Question: I tried to search about this effect in stackover flow, but I have no clue, what developers call this kind of hover effect also no idea to achieve it.

Is is possible to achieve this using CSS, if no can i have a solution using jQuery?
Thanks.
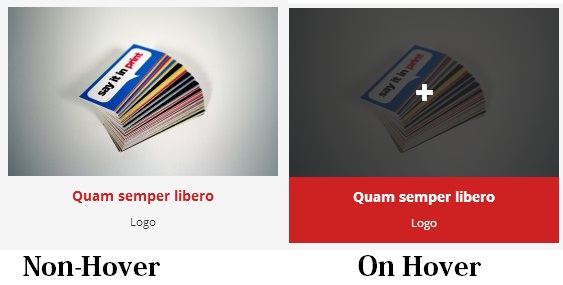
Answer: You'll want to do something like this
'''
<style type="text/css">
.thumb {position:relative;width:200px;height:20px;}
.thumb:hover .overlay {opacity:0.5;}
.overlay {position:absolute;top:0;left:0;width:200px;height:20px;background:#fff;opacity:0;}
</style>
<div class="thumb">
<div class="overlay"></div>
<img src="image.gif" />
</div>
'''